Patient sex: F
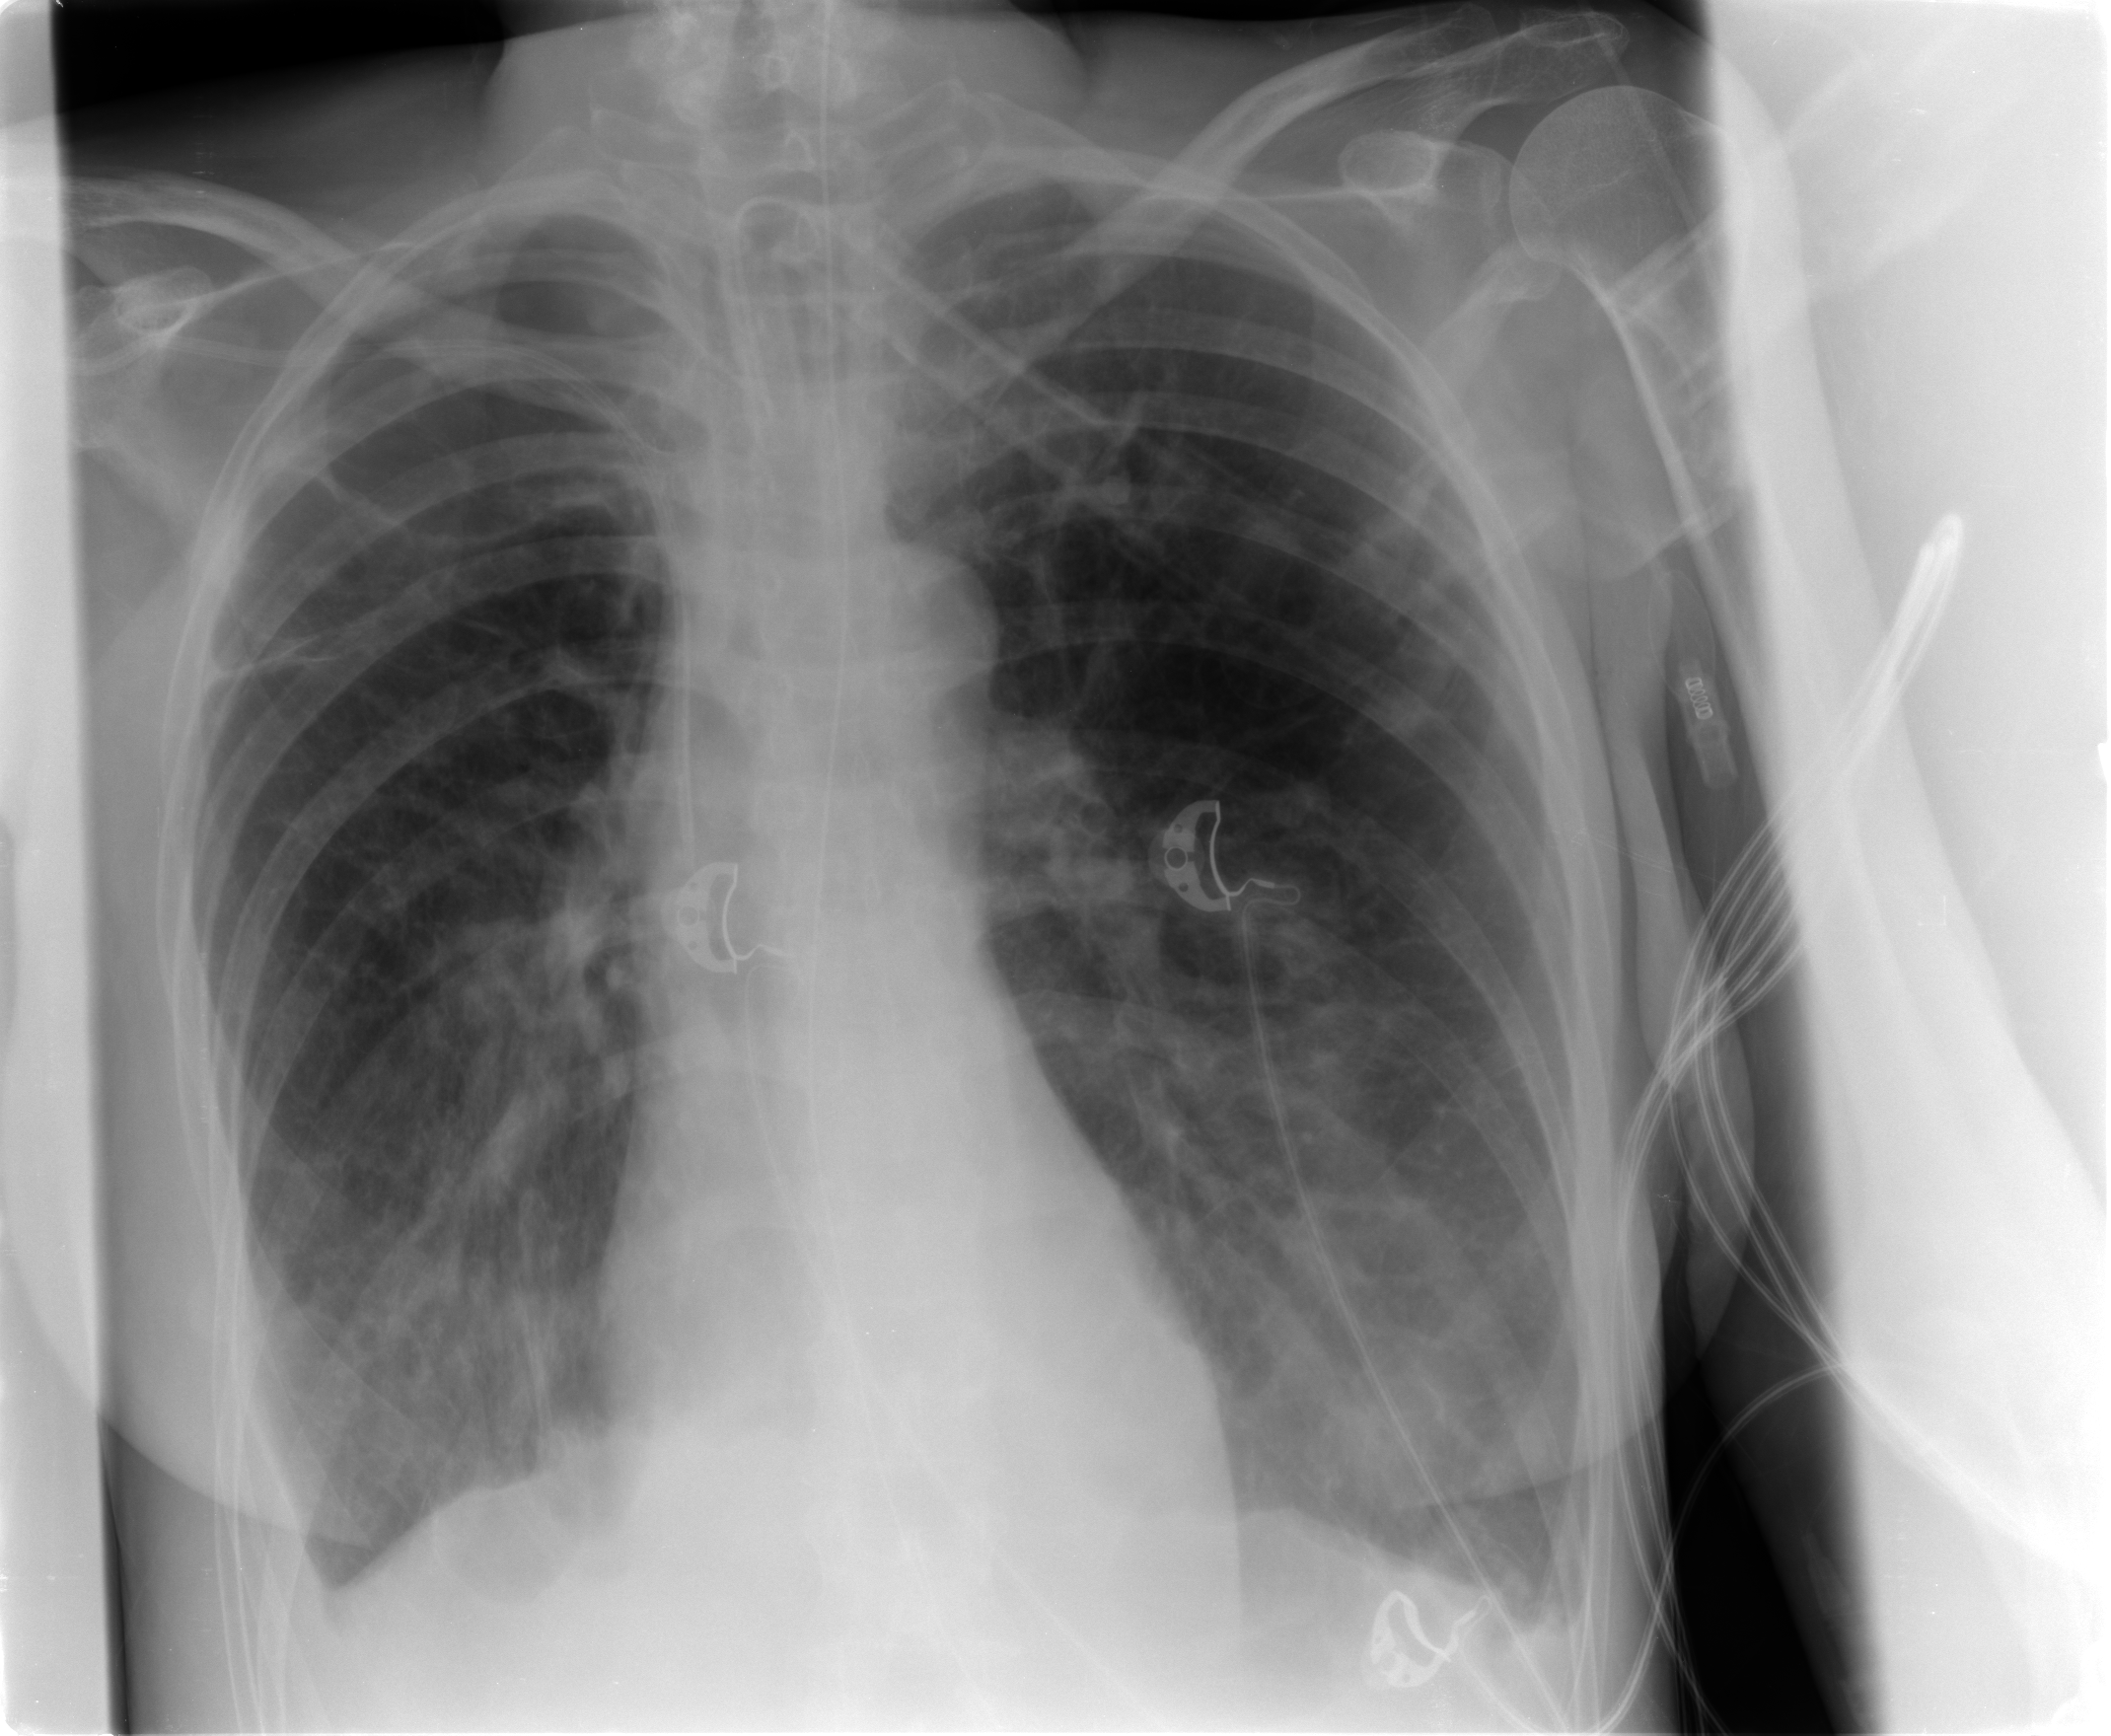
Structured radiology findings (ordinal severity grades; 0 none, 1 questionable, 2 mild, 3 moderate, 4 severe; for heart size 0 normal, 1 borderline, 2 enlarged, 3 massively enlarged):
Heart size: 0
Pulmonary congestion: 0
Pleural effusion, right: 1
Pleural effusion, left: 1
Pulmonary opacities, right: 1
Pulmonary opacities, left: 1
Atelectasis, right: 2
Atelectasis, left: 2